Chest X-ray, AP view. Patient: 55 years old, sex M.
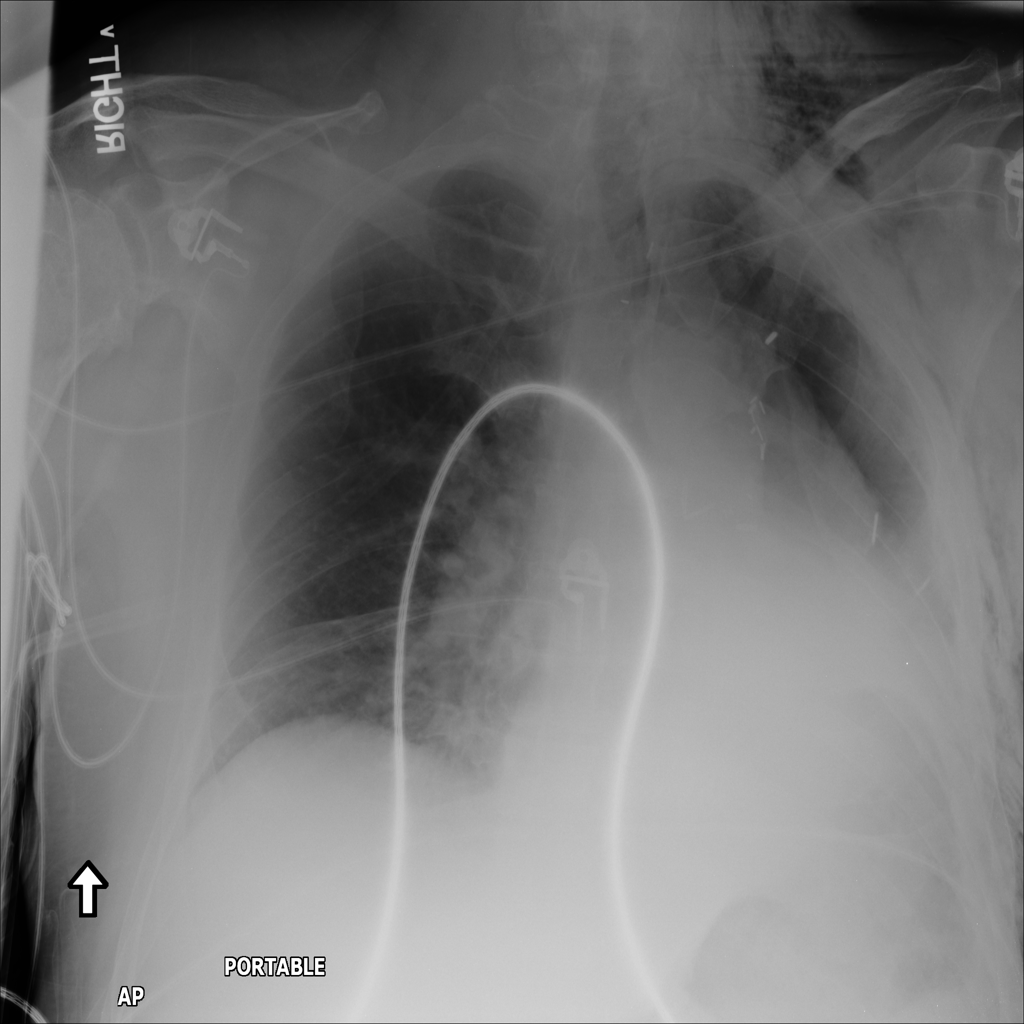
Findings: Edema, Emphysema